Field crop: tomato
Growth stage: 1
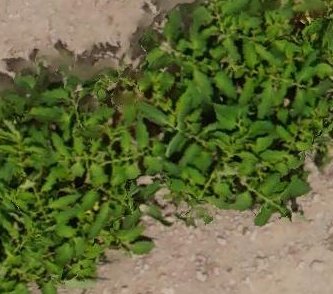
Species: tomato